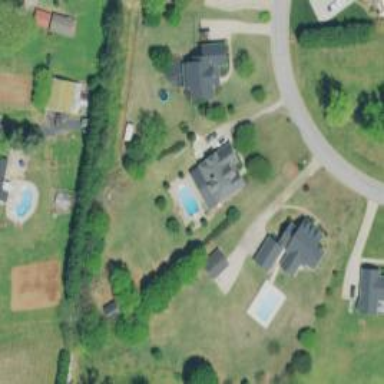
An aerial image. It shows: Swimming pool located in leisure land.